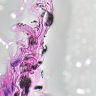
Metastatic tissue present: no